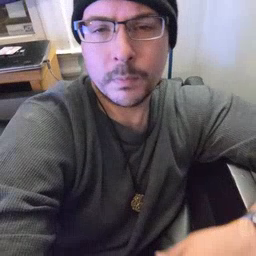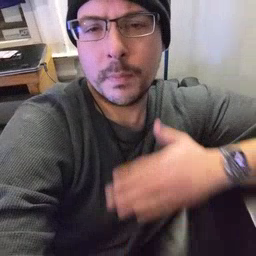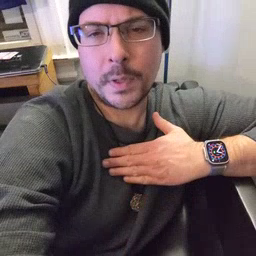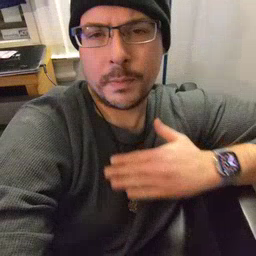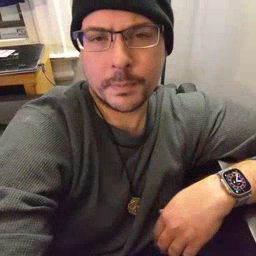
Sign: minemy